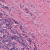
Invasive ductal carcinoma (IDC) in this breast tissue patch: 1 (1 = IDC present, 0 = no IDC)